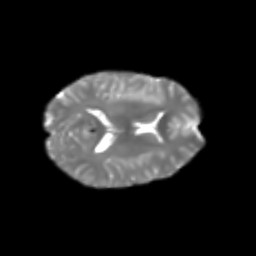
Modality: T2w
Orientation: axial
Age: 31
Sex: female
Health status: healthy